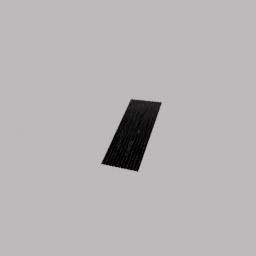
Label: architecture